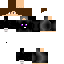
A female skeleton skin with dark skin, wearing brown helmet dressed in a black hoodie and black pants, featuring a closed mouth.